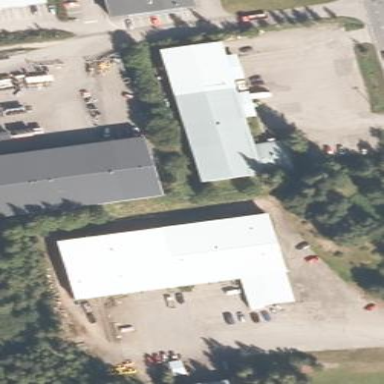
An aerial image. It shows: Office building.